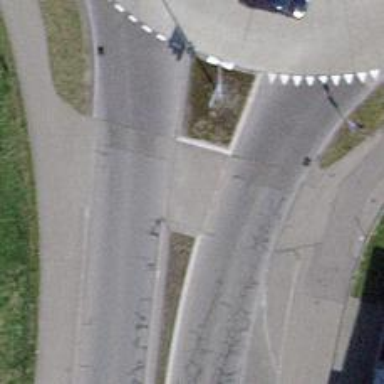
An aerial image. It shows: Abandoned railway crossing secondary asphalt road.